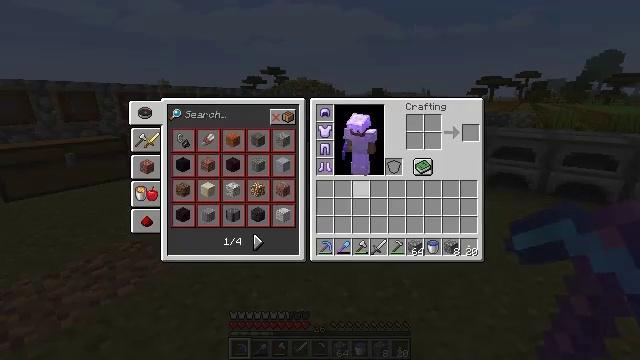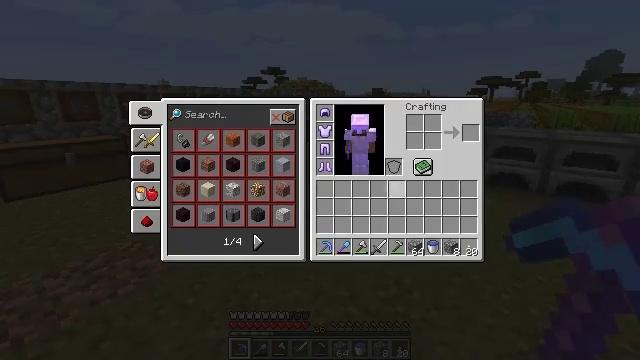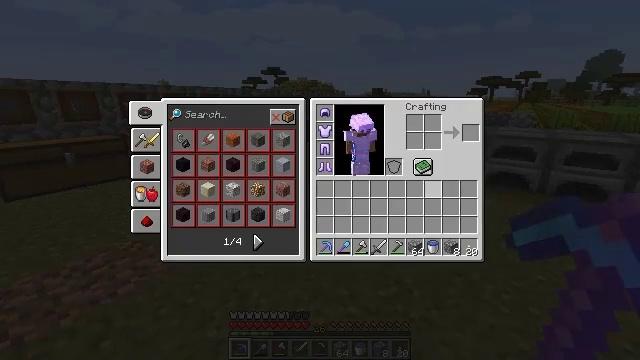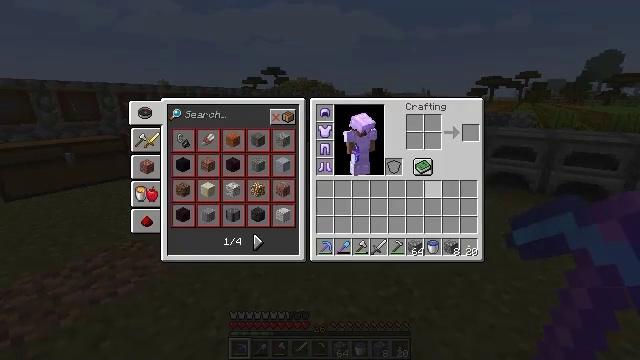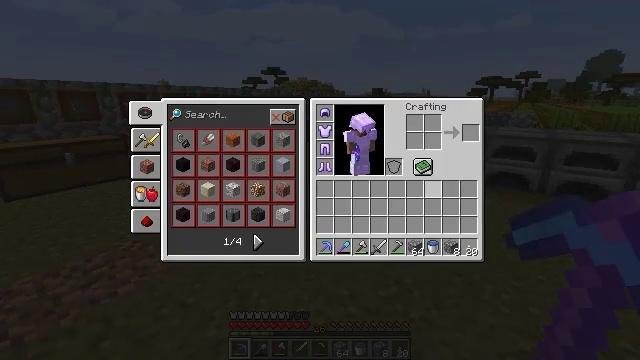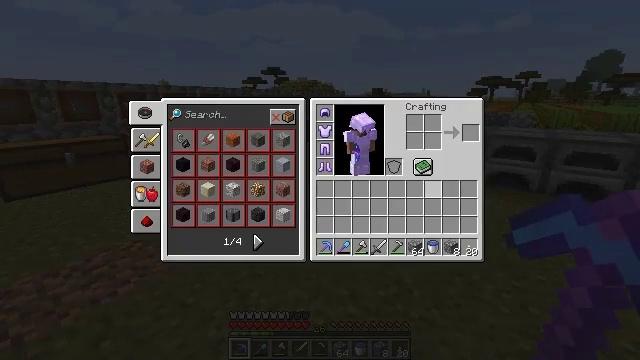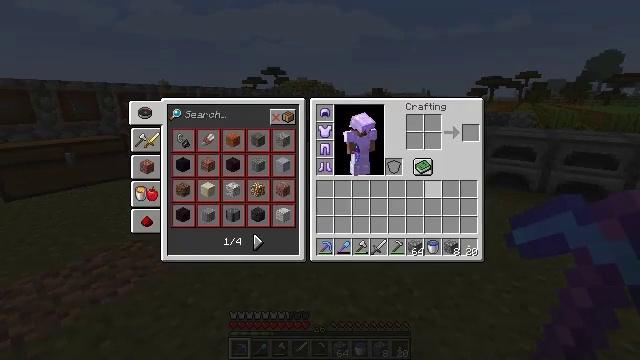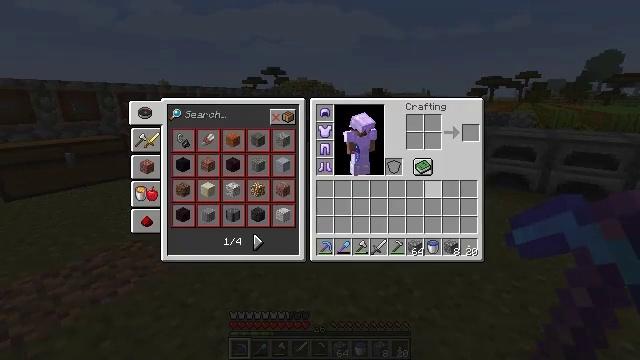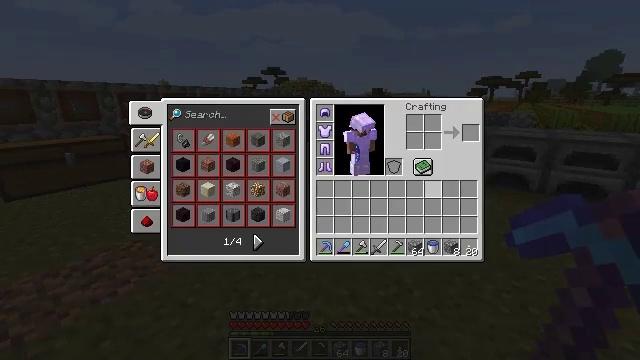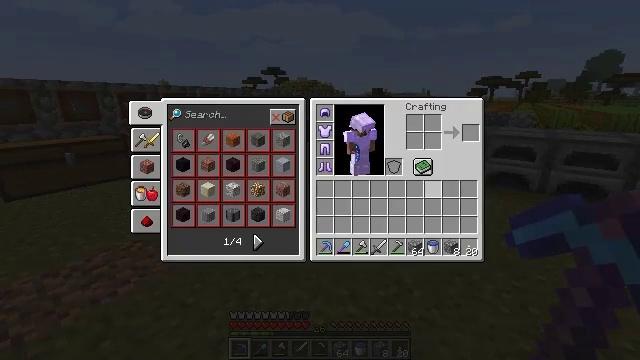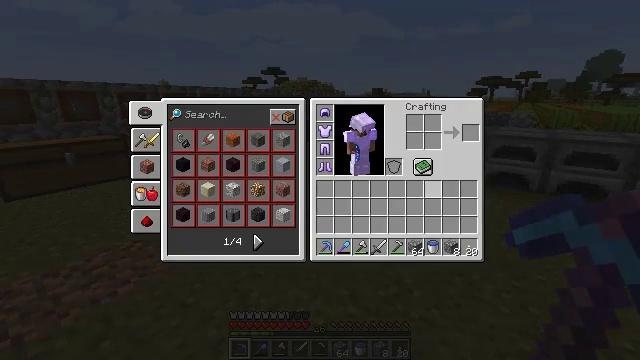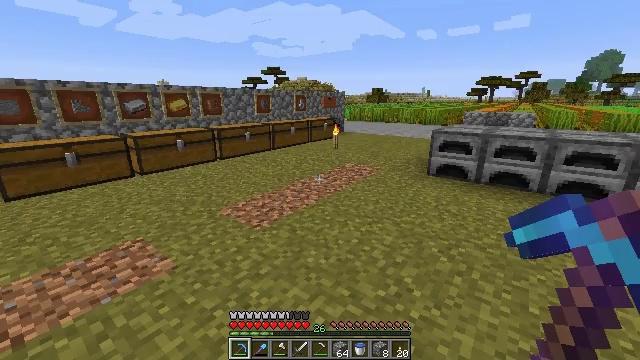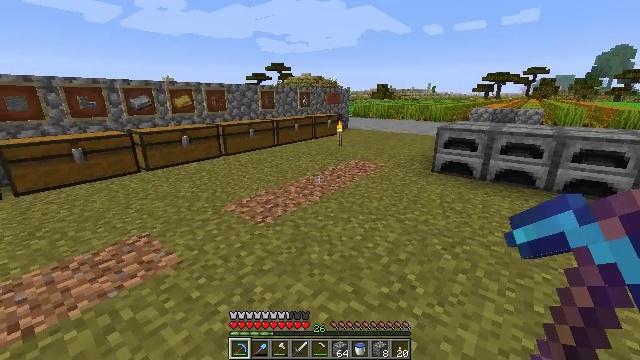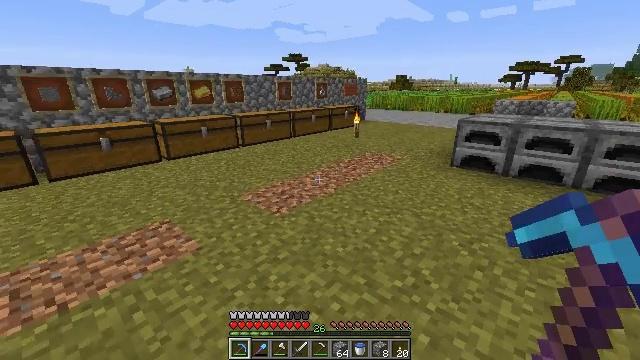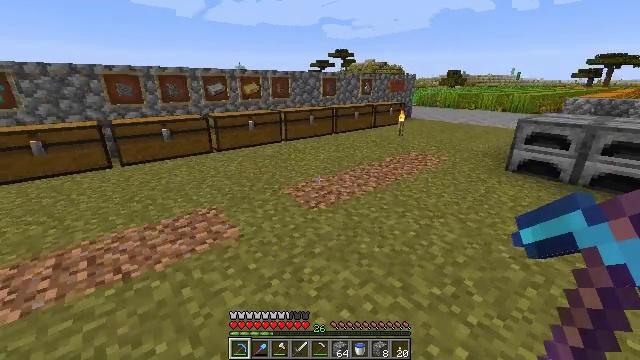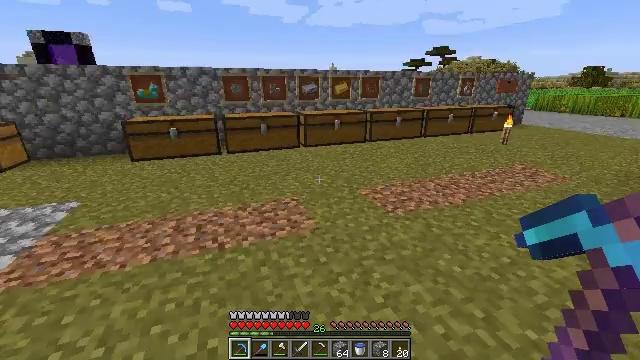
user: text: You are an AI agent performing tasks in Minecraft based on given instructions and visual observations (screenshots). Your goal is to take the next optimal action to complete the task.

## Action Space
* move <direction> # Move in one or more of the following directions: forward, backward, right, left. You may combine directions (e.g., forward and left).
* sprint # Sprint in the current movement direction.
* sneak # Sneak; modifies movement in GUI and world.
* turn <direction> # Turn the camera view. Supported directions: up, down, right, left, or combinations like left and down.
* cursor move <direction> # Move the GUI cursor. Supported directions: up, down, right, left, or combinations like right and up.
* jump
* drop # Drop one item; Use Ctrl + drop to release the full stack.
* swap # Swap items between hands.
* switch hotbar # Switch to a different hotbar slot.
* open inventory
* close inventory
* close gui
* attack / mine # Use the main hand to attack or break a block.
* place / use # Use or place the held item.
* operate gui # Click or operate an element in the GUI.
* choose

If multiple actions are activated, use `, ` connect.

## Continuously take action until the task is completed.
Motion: motion action
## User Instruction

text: Break the acacia wall sign to collect it.
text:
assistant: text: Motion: cursor move right
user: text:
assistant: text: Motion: cursor move right
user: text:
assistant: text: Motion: cursor move right
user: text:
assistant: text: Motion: no_op
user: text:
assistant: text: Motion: no_op
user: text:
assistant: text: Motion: no_op
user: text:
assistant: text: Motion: no_op
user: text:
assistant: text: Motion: no_op
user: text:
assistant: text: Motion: no_op
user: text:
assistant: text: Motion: no_op
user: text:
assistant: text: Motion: no_op
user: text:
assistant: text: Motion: no_op
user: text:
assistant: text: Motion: turn left and down
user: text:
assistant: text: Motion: turn left
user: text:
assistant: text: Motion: turn left
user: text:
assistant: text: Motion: turn left
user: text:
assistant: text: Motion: turn left
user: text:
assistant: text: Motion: move forward, turn left
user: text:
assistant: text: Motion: move forward
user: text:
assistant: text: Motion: move forward
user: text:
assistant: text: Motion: move forward
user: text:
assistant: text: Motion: move forward
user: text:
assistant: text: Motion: move forward
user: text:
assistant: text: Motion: move forward
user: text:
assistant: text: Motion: move forward
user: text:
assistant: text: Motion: move forward
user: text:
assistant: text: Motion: move forward
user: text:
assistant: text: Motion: move forward
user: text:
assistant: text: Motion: move forward
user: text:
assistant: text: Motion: move forward